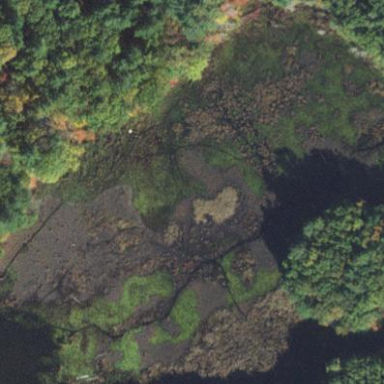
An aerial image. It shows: Wetland area characterized by wet meadow.